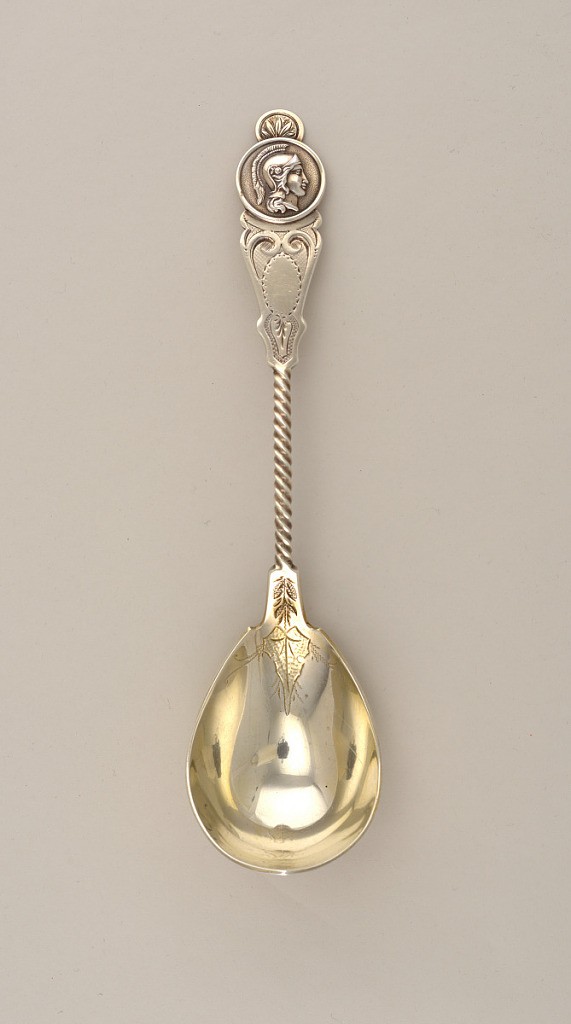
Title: "Medallion" Pattern Serving Spoon
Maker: William Gale Jr., American, b. 1825
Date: ca. 1866
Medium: gold plated, silver
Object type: spoon
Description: Deep oval bowl with pointed tip with exaggerated upward curve. Gold wash on both sides of bowl. Leaf and foliate scroll engraved stippled decoration at base and neck of bowl on obverse side and smaller scroll motif on reverse. Stem of narrow twisted cable form, widening into fiddle shaped handle engraved with patterned borders, terminating with relief medallion featuring Roman soldier with hemlet in profile, topped with half circle with engraved radiating pedal decoration. On reverse of handle, flat continous surface with stippled double line border, with scrolling decoration at terminal. In central reserve on reverse side, monogram, 'L' and '1866' inscribed.